Question: I'm trying to recreate the example of plot multiple columns of a timeseries with labels as shown in the pandas documentation here: <URL>

Here's my code:
'''
import matplotlib.pyplot as plt
import numpy as np
import pandas as pd
ts = pd.DataFrame(np.random.randn(1000, 4), index=pd.date_range('1/1/2000', periods=1000), columns=list('ABCD'))
ts = ts.cumsum()
fig = plt.figure()
print ts.head()
ts.plot()
fig.savefig("x.png")
'''
the text output seems ok:
'''
A B C D
2000-01-01 1.547838 -0.571000 -1.780852 0.559283
2000-01-02 1.165659 -1.859979 -0.490980 0.796502
2000-01-03 0.786416 -2.543543 -0.903669 1.117328
2000-01-04 1.640174 -3.756809 -1.862188 0.466236
2000-01-05 2.119575 -4.590741 -1.055563 1.004607
'''
but x.png is always empty.
If I plot just one column:
'''
ts['A'].plot()
'''
I do get a result.
Is there a way to debug this, to find out what's going wrong here?
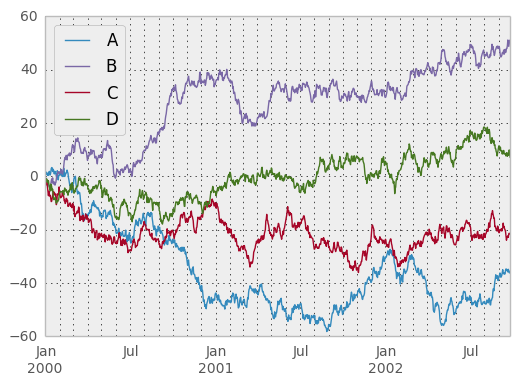
Answer: The reason you don't get a result is because you are not saving the 'correct' figure: you are making a figure with 'plt.figure()', but pandas does not plot on the current figure, and will create a new one.
If you do:
'''
ts.plot()
fig = plt.gcf() # get current figure
fig.savefig("x.png")
'''
I get the correct output. When plotting a Series, it use the current axis if no axis is passed.
But it seems that the pandas docs are not fully correct on that account (as they use the 'plt.figure()'), I reported an issue for that: <URL>
Another option is to provide an axes object using the 'ax' argument:
'''
fig = plt.figure()
ts.plot(ax=plt.gca()) # 'get current axis'
fig.savefig("x.png")
'''
or slightly cleaner (IMO):
'''
fig, ax = plt.subplots()
ts.plot(ax=ax)
fig.savefig("x.png")
'''